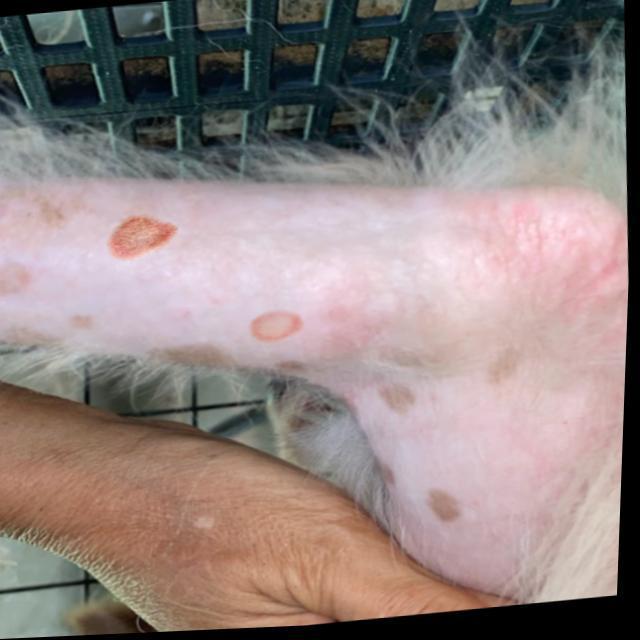
Canine ringworm (Dermatophytosis) — fungal infection caused by Microsporum or Trichophyton. Presents with circular alopecia, scaling, crusting, and broken hairs.